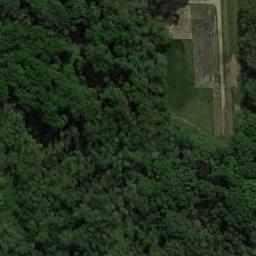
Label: forest